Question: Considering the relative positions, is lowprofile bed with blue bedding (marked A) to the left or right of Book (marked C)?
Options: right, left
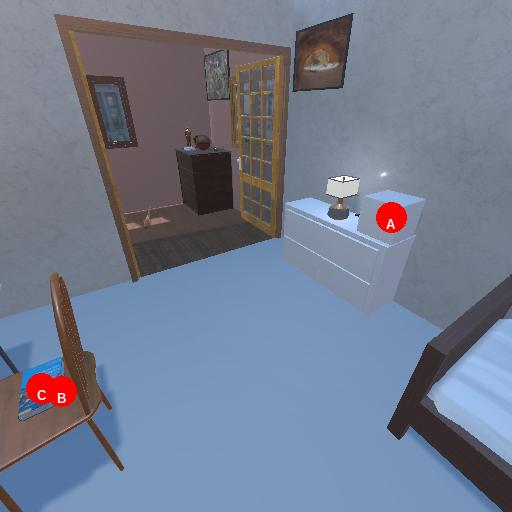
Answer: right